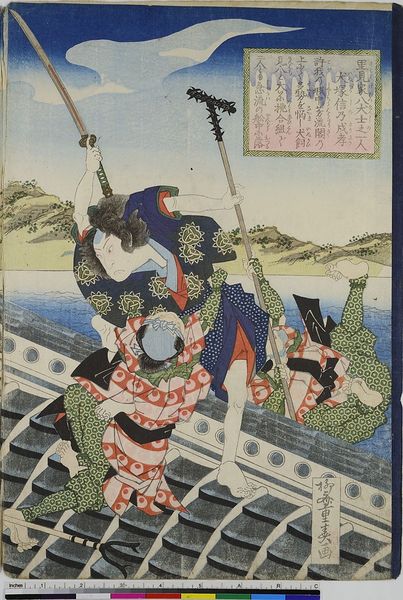
Titel: Einer der Hakkenshi des Hauses Satomi: Inuzuka Shino Moritaka
Künstler: Ry&#x16B;sai Shigeharu
Standort: Hamburg
Institution: Museum für Kunst und Gewerbe Hamburg
Schlagwörter: himmel, kampf, meer, dach, figur, person, farbig, holzschnitt, japan, küste, schrift, japanisch, gestalt, druckgraphik, druckgrafik, schwert, literatur, zeit, farbholzschnitt, samurai, ertrinken, edo, charaktere, reproduktionen, druckerzeugnisse, katana, lit, literarische